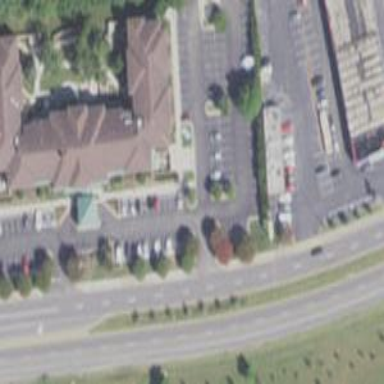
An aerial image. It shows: Hotel building.